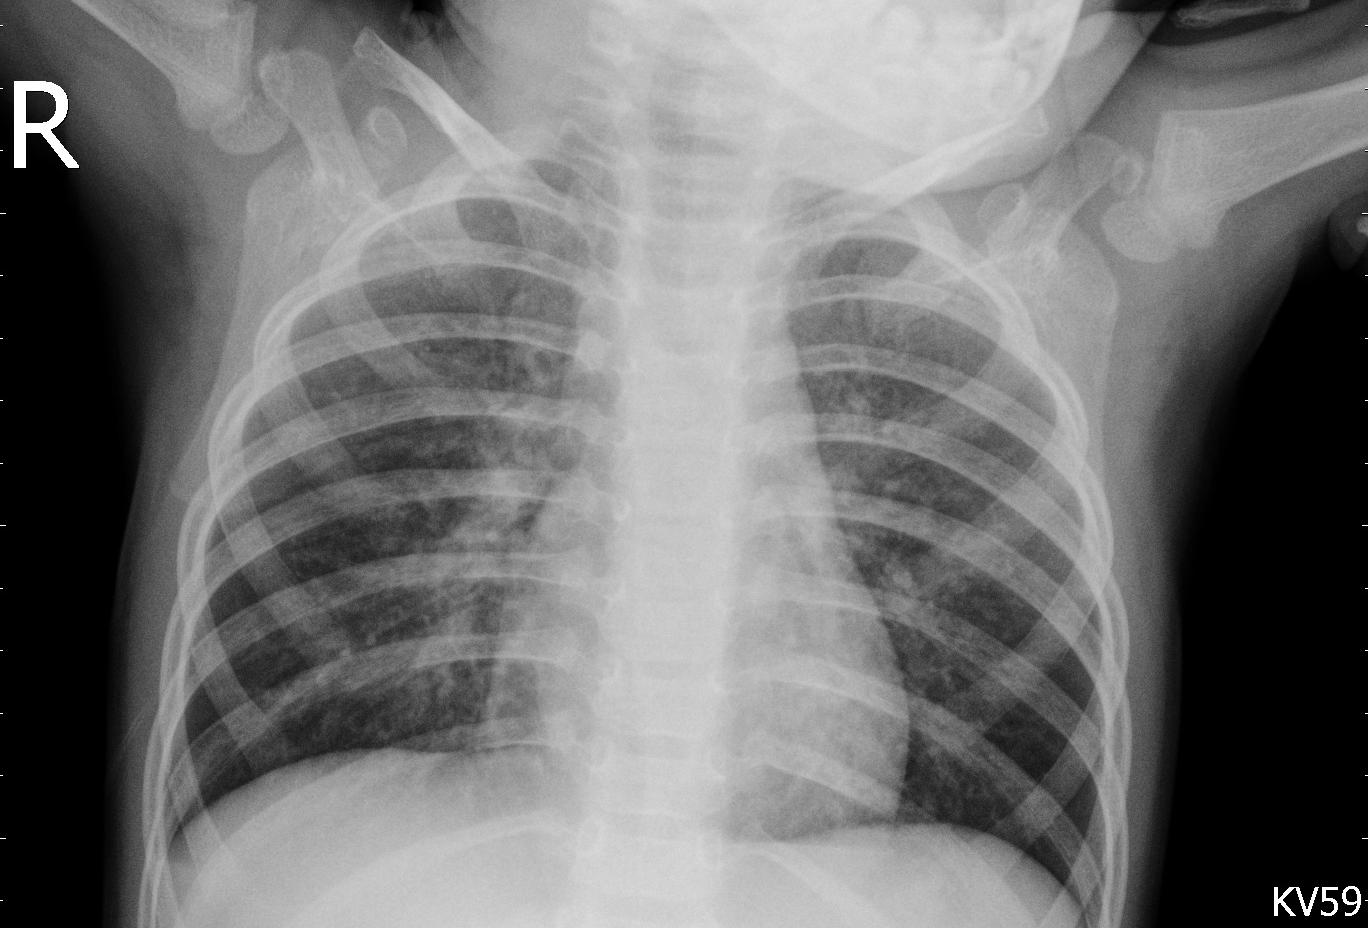
Diagnosis: PNEUMONIA